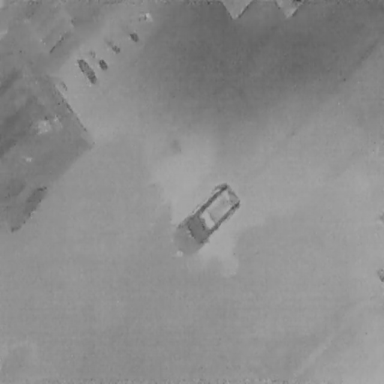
There is a Car in the infrared image.